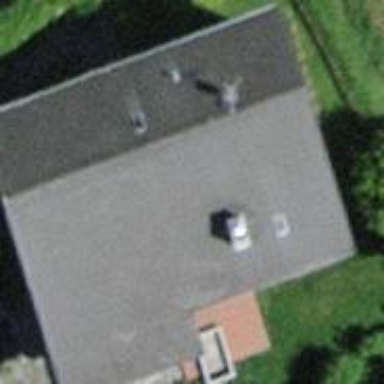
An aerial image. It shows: Building with gabled roof.